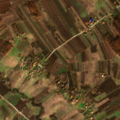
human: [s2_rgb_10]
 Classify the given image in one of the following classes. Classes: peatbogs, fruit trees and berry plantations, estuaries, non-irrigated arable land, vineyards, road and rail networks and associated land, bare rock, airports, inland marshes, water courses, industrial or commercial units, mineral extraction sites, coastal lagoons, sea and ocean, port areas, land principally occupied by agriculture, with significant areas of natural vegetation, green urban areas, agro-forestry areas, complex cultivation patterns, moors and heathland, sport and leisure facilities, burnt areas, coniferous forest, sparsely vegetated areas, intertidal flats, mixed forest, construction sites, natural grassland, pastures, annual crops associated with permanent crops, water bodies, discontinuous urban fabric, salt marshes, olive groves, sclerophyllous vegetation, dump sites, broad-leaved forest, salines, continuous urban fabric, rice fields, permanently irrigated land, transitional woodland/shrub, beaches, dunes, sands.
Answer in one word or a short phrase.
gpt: complex cultivation patterns, land principally occupied by agriculture, with significant areas of natural vegetation